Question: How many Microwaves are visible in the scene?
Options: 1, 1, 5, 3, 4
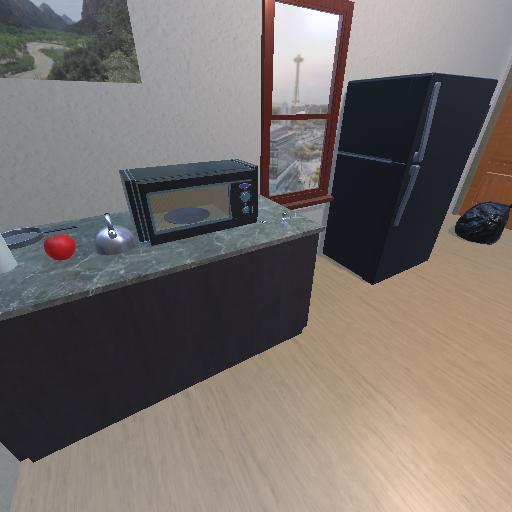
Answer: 1